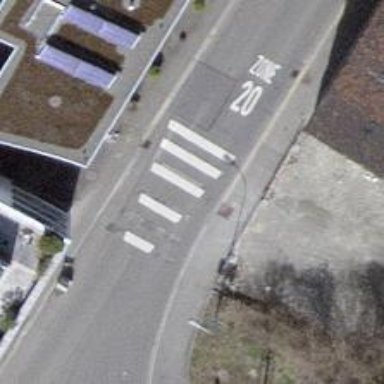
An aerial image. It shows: Unmarked crossing on the road.